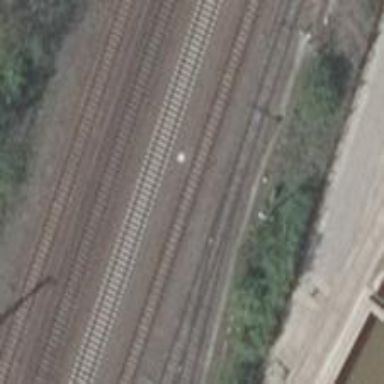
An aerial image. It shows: Railway switch.